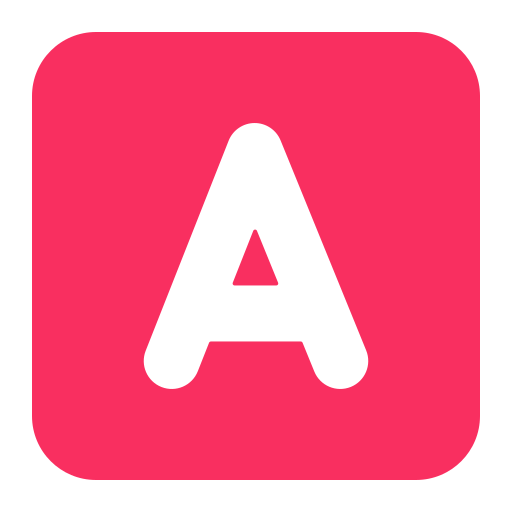
a button blood type flat